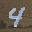
Label: 4